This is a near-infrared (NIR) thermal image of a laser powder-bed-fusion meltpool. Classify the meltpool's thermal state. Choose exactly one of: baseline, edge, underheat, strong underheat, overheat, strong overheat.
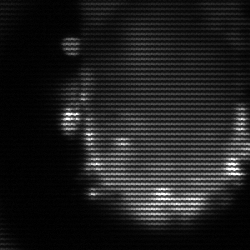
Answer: baseline